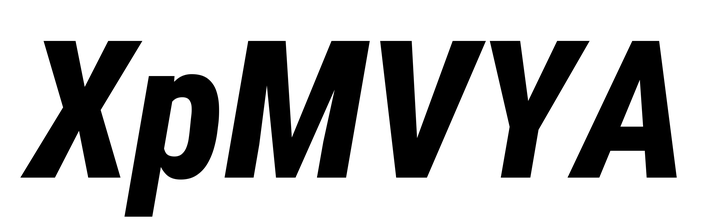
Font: Roboto-Italic_Condensed_ExtraBold_Italic